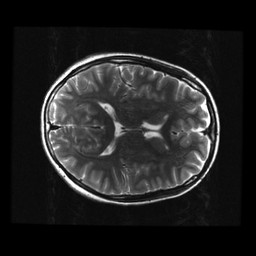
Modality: T2w
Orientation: axial
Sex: female
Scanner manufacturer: ge
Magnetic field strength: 3 T
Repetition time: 5 s
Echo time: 0.1012 s